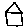
Label: house